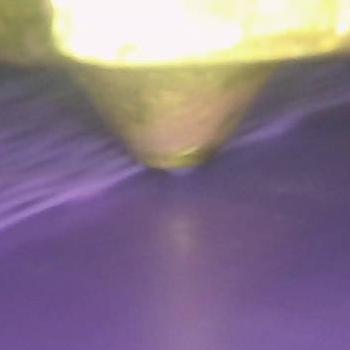
Flow rate: 33%